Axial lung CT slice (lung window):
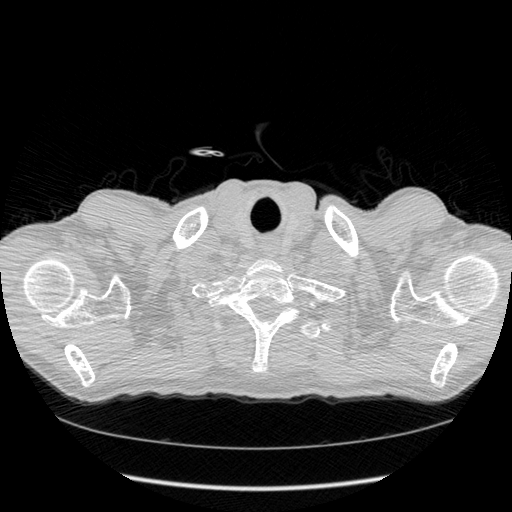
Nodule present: no